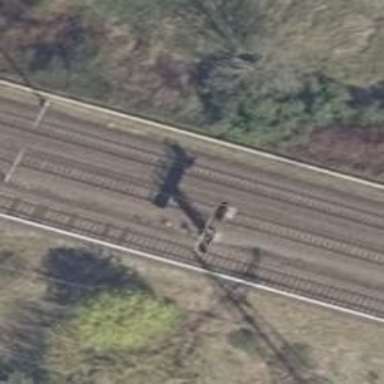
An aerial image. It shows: Railway signal.